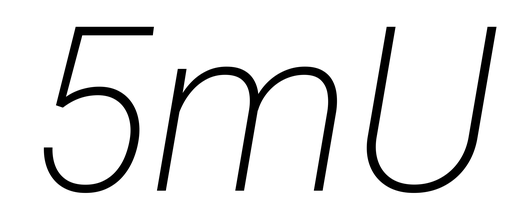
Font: Roboto-Italic_ExtraLight_Italic